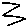
Label: zigzag